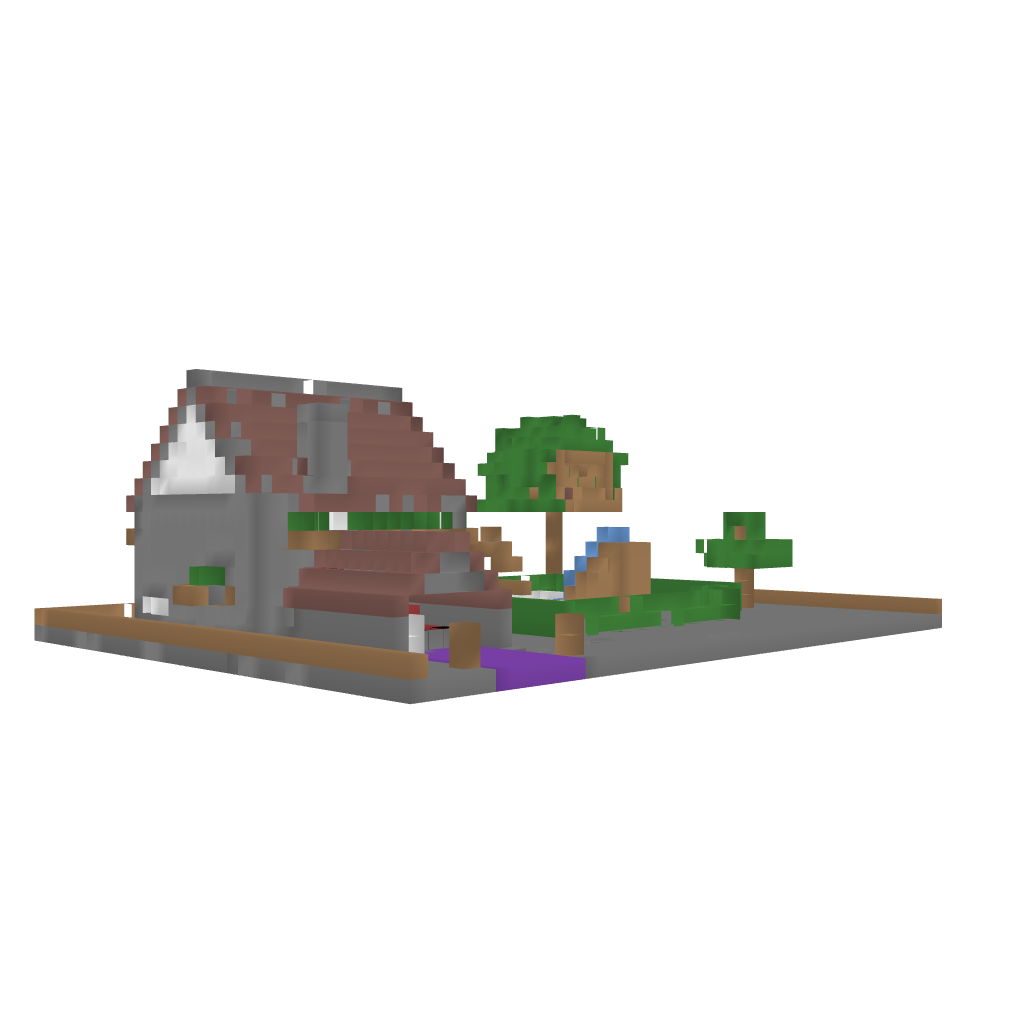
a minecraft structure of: rustic house good quality